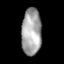
Tissue: lung
Cell type: Others
Senescence score: 0.1993
Nuclear area (px): 910
Mean DAPI intensity: 164.547